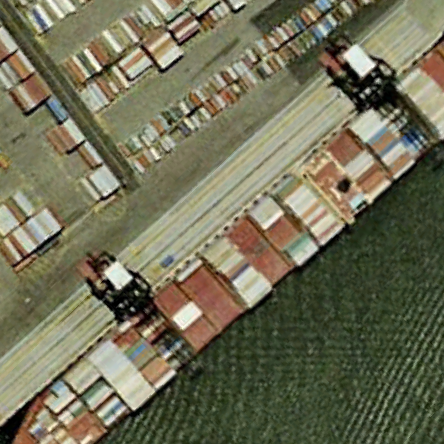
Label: Container_ship